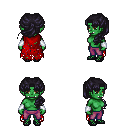
a pixel art fantasy rpg character, female body template, orc, green skin, red tattered cape, magenta pants, raven princess hairstyle, white cloth bracers, ghillies, four views (front, back, left, right), 2x2 character sprite sheet, small pixel art, hard edges, no anti-aliasing